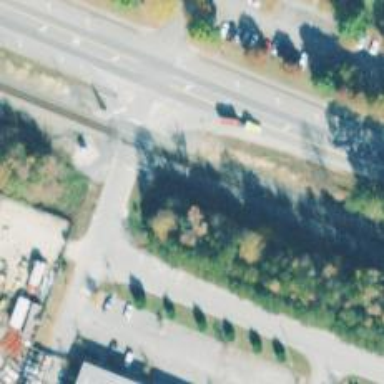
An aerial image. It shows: Level crossing on the railway with lights.